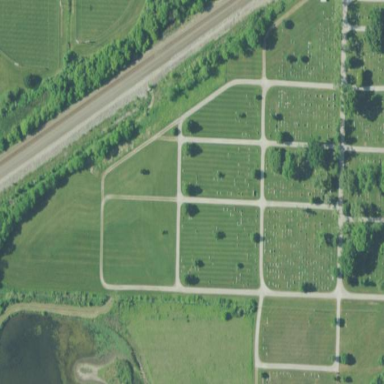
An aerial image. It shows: Cemetery.